Question: I'm trying to fit two gaussian peaks to my density plot data, using the following code:
'''
model <- function(coeffs,x)
{
(coeffs[1] * exp( - ((x-coeffs[2])/coeffs[3])**2 ))
}
y_axis <- data.matrix(den.PA$y)
x_axis <- data.matrix(den.PA$x)
peak1 <- c(1.12e-2,1075,2) # guess for peak 1
peak2 <- c(1.15e-2,1110,2) # guess for peak 2
peak1_fit <- model(peak1,den.PA$x)
peak2_fit <- model(peak2,den.PA$x)
total_peaks <- peak1_fit + peak2_fit
err <- den.PA$y - total_peaks
fit <- nls(y_axis~coeffs2 * exp( - ((x_axis-coeffs3)/coeffs4)**2 ),start=list(coeffs2=1.12e-2, coeffs3=1075, coeffs4=2))
fit2<- nls(y_axis~coeffs2 * exp( - ((x_axis-coeffs3)/coeffs4)**2 ),start=list(coeffs2=1.15e-2, coeffs3=1110, coeffs4=2))
fit_coeffs = coef(fit)
fit2_coeffs = coef(fit2)
a <- model(fit_coeffs,den.PA$x)
b <- model(fit2_coeffs,den.PA$x)
plot(den.PA, main="Cytochome C PA", xlab= expression(paste("Collision Cross-Section (", A^2, ")")))
lines(results2,a, col="red")
lines(results2,b, col="blue")
'''
This gives me the following plot:

This is where I have my problem. I calculate the fits independently of each other and gaussian peaks are overlaid on on top of each other. I need to feed the 'err' variable into 'nls' which should return 6 coeffs from which I can then re-model the gaussian peaks to fit to the plot.
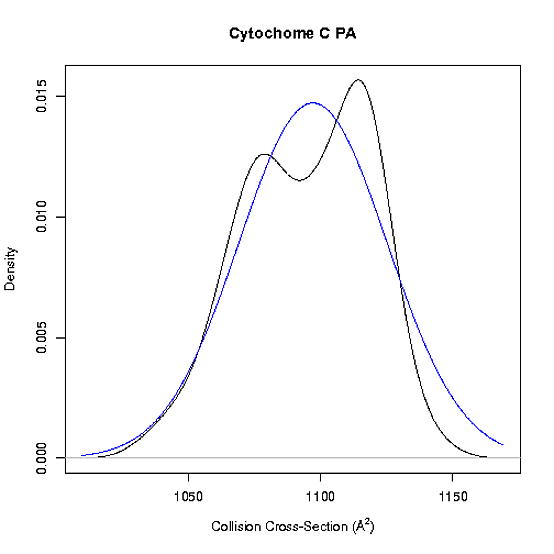
Answer: The answer came to me as soon as i Posted the question. Changing fit to this:
'''
fit <- nls(y_axis~(coeffs2 * exp( - ((x_axis-coeffs3)/coeffs4)**2)) + (coeffs5 * exp( - ((x_axis-coeffs6)/coeffs7)**2)), start=list(coeffs2=1.12e-2, coeffs3=1075, coeffs4=2,coeffs5=1.15e-2, coeffs6=1110, coeffs7=2))
'''
Gives:

An inelegant soloution but it does the job.